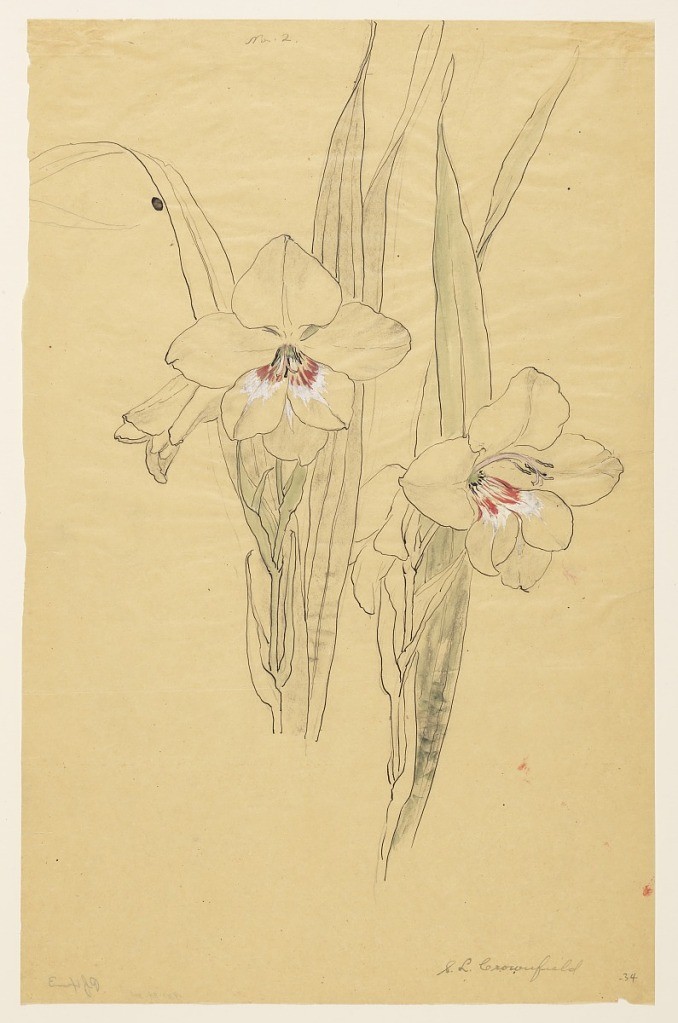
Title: Study of Amaryllises
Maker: Sophia L. Crownfield, American, 1862–1929
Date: early 20th century
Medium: Pen and ink, brush and watercolor, graphite on tracing paper
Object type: Drawing
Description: Vertical sheet depicting two sprays of amaryllis with foliage, outlined in graphite and brush and ink.  The centers of the blossoms are emphasized with red and white watercolor, while the leaves are shaded green and gray.